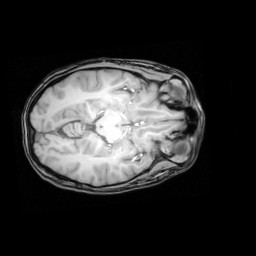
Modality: T1w
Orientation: axial
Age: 23
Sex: female
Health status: healthy
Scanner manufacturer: philips
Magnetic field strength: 3 T
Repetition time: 0.012 s
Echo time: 0.0037 s